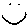
Label: smiley face